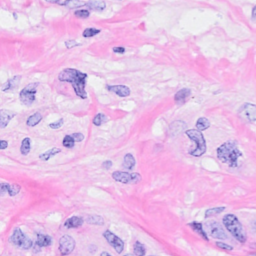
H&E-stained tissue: Breast